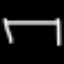
Label: bed